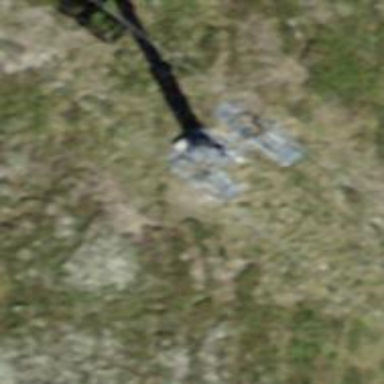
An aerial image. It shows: Pylon for aerialway.